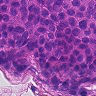
Metastatic tissue present: yes